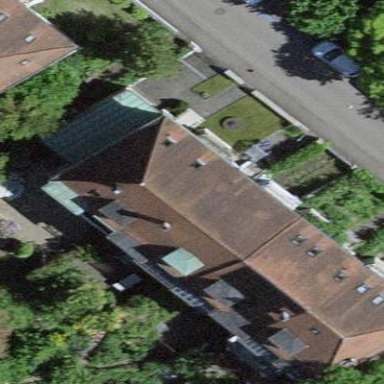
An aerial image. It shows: Terrace building.